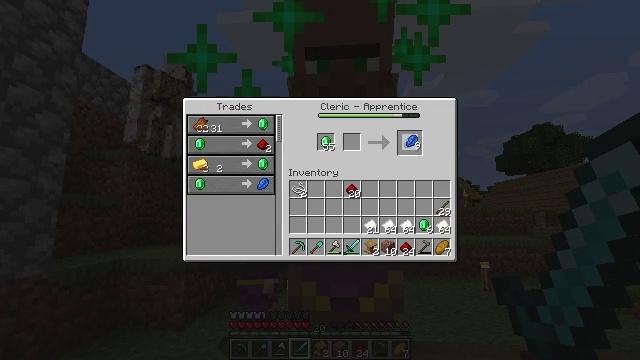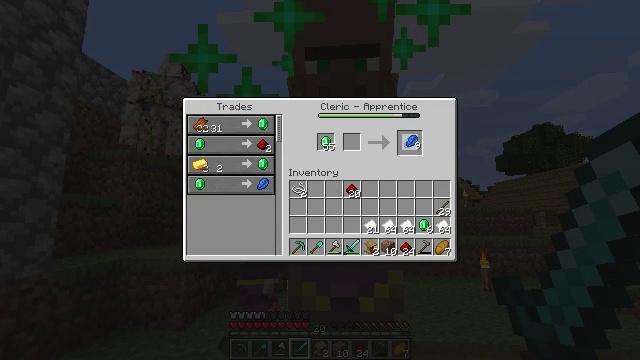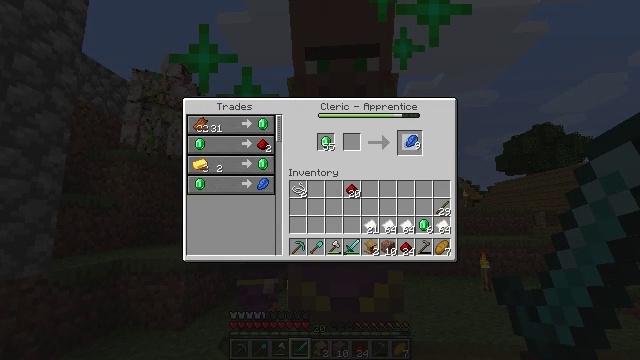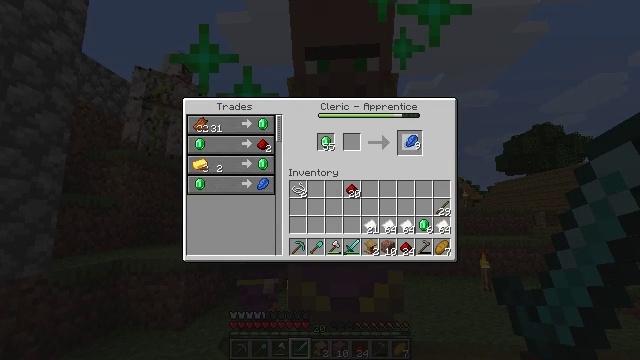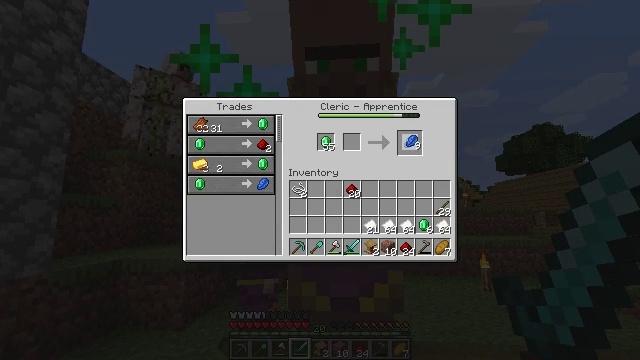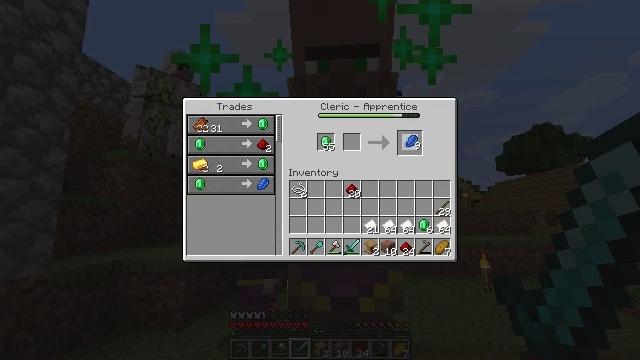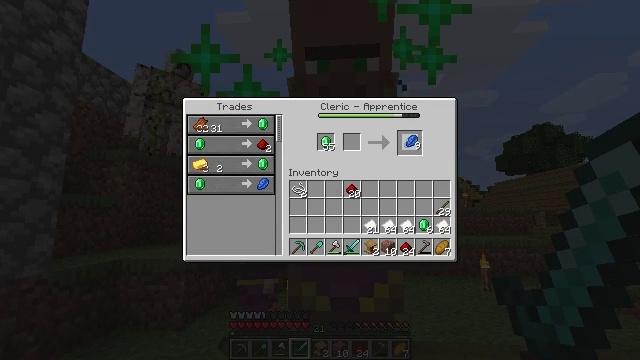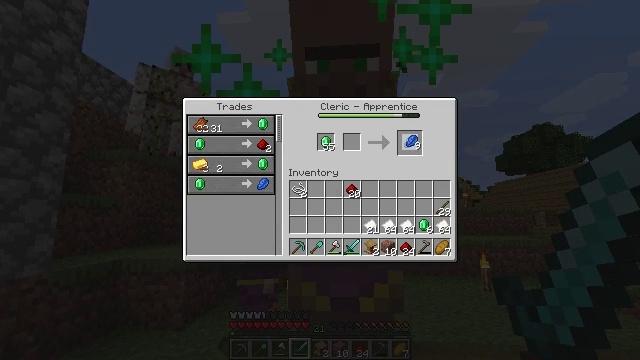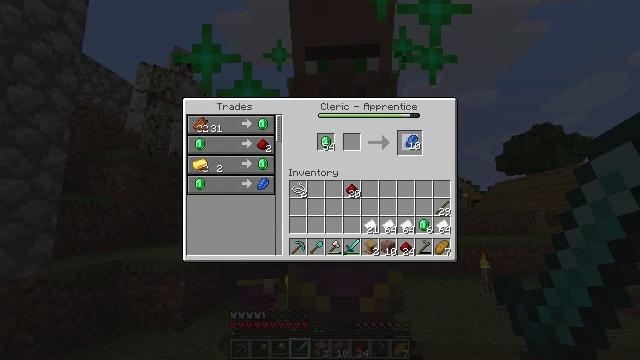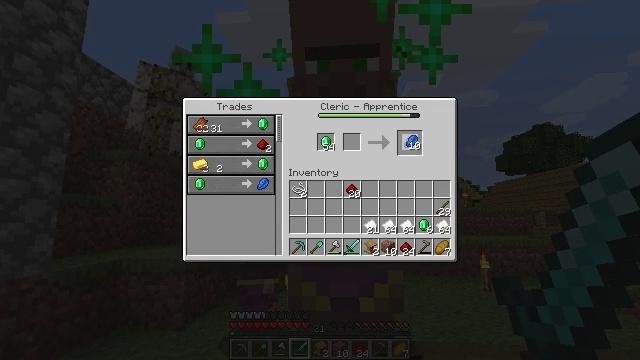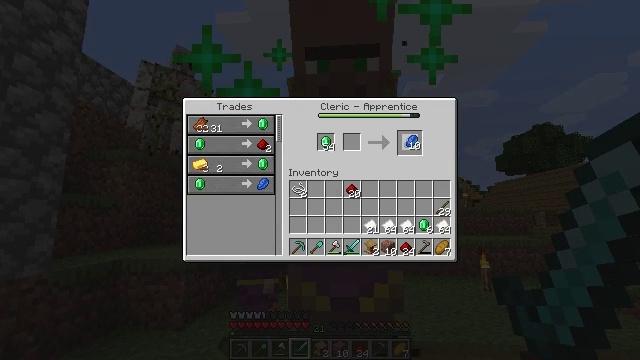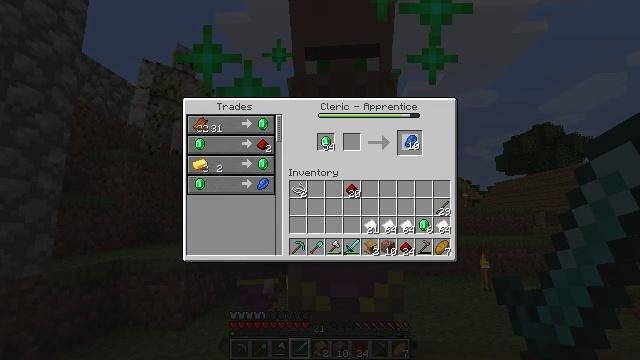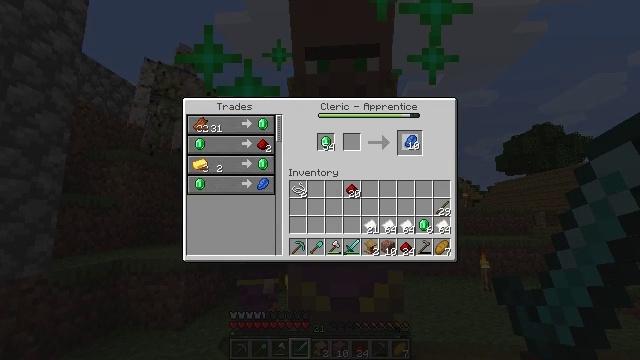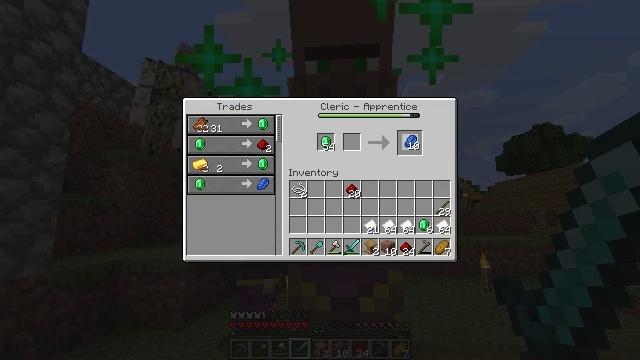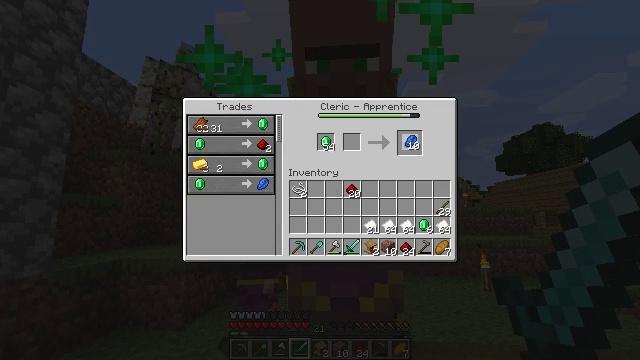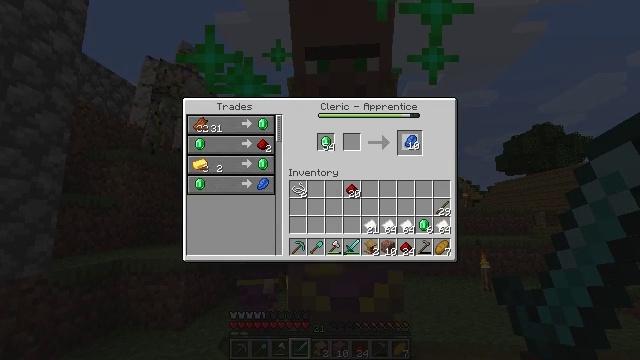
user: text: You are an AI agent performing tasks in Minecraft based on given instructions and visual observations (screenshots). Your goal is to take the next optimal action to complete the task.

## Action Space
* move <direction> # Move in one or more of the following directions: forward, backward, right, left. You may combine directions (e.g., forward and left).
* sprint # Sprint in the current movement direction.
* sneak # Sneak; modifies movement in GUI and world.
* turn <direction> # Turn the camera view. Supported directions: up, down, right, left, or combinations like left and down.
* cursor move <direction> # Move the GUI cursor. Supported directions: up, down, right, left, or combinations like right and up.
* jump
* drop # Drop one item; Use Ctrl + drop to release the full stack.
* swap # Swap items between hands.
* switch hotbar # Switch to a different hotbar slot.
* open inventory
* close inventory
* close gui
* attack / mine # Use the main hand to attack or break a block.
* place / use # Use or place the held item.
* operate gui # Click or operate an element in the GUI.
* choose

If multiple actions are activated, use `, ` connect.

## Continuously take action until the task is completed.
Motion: motion action
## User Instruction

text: Make lapis lazuli with materials via the crafting table.
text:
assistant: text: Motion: no_op
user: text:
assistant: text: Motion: no_op
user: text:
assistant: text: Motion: no_op
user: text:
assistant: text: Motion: no_op
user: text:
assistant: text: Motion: operate gui
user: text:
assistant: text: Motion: operate gui
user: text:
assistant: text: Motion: operate gui
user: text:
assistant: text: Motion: no_op
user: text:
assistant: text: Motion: no_op
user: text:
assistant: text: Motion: no_op
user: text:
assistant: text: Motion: no_op
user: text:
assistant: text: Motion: no_op
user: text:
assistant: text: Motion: operate gui
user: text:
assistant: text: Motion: operate gui
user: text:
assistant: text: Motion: operate gui
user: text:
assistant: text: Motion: no_op
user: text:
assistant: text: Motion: no_op
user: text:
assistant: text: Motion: no_op
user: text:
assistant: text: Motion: no_op
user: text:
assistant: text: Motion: operate gui
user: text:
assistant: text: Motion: operate gui
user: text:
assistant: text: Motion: operate gui
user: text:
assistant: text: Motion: no_op
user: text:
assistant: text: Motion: no_op
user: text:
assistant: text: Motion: no_op
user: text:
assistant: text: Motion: no_op
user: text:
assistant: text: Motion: no_op
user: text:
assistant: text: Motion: no_op
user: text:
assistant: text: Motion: no_op
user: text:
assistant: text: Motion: operate gui